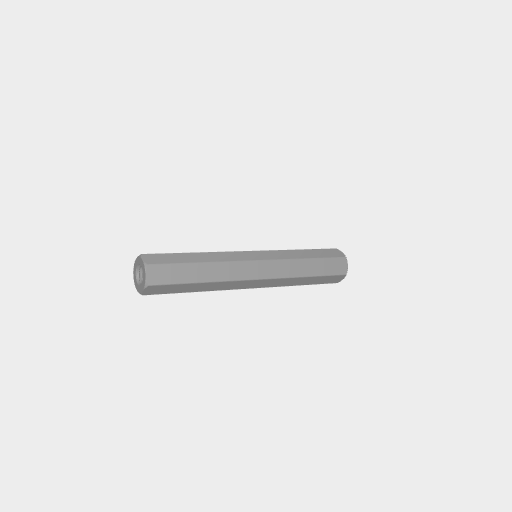
Part: Standoff8RID48